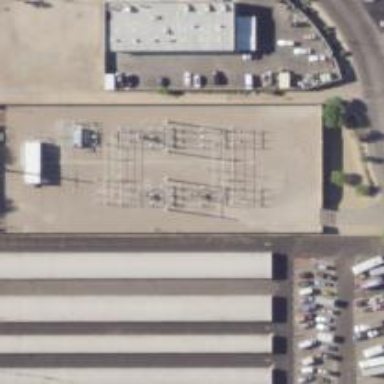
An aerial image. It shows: Switch used for power control.